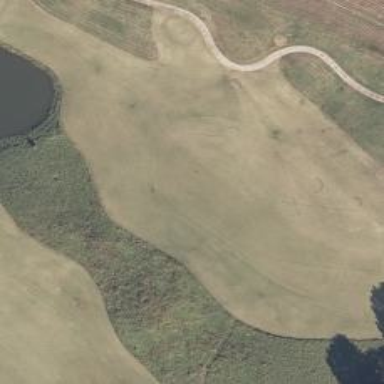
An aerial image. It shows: Golf hole.